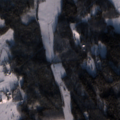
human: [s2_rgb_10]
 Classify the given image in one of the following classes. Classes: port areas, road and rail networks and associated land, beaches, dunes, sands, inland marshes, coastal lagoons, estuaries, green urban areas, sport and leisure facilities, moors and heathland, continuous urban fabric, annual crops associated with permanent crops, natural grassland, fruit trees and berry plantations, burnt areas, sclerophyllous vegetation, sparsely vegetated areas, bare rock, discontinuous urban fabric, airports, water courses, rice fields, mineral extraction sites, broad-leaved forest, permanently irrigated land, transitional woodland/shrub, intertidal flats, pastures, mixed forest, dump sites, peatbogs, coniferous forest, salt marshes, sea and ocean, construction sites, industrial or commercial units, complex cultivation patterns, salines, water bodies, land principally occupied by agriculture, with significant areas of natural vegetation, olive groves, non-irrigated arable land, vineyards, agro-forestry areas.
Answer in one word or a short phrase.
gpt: land principally occupied by agriculture, with significant areas of natural vegetation, broad-leaved forest, coniferous forest, mixed forest